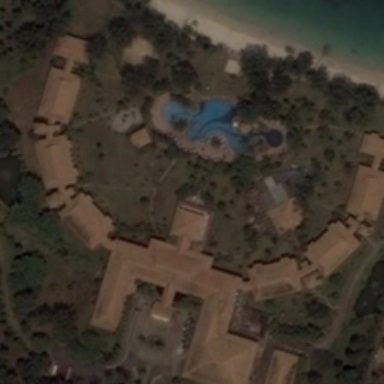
Many white resting areas are on the beach .